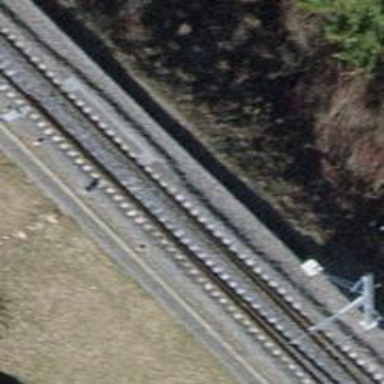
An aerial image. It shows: Railway switch.